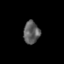
Tissue: prostate
Cell type: Endothelial cells
Senescence score: 0.6944
Nuclear area (px): 356
Mean DAPI intensity: 93.657